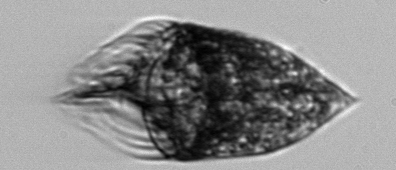
Label: Pelagostrobilidium